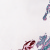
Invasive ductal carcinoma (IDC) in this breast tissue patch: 0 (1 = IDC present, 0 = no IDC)